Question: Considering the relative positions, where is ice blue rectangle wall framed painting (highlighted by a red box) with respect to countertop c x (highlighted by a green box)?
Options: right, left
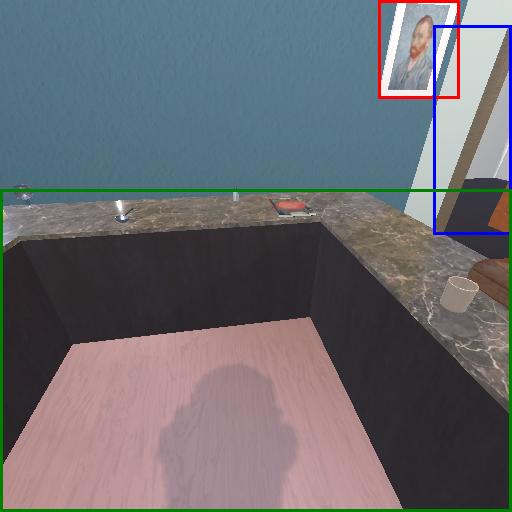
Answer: right